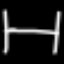
Label: bed